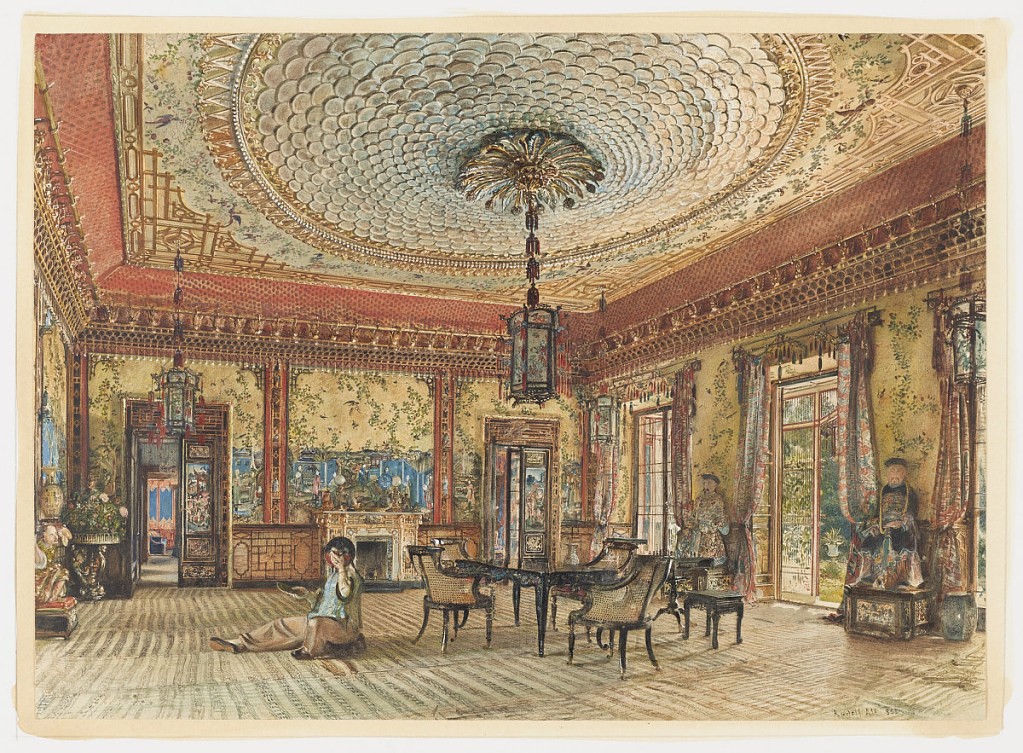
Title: The Japanese Salon, Villa Hügel, Hietzing, Vienna
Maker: Rudolf von Alt, Austrian, 1812 – 1905
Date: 1855
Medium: Brush and watercolor, gouache, graphite on white paper
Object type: Drawing
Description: This salon exhibits a riot of Chinese/Japanese motifs. The walls are hung with wallpaper panels decorated with leaves, birds and large ceramic figures. A lantern, suspended from a palmette canopy centered in the ceiling, is designed in a large circular fish scale pattern. The black japannned and cane furniture is typical of the Victorian period. The floor covering appears to simulate tatami matting. Two large seated statues in costume flank French doors on the right. A mysterious seated figure in the left foreground holds a mask to his face with one hand; an unidentified object, perhaps also a mask, is in the other hand.